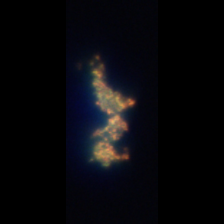
Taxon: Ciliates
Group: Other